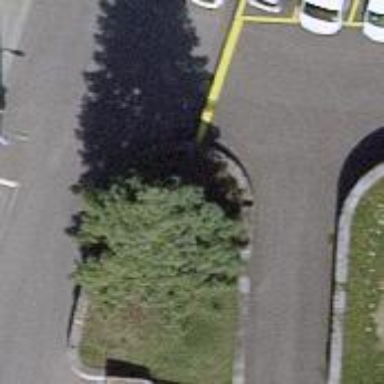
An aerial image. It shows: Garden enclosed by wall.